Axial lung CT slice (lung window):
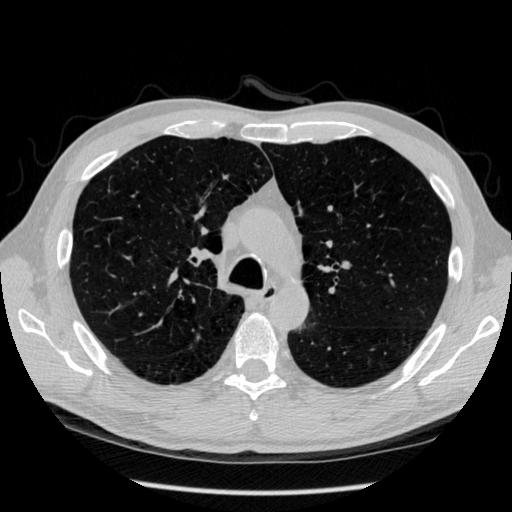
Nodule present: no